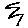
Label: zigzag